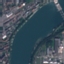
Label: River